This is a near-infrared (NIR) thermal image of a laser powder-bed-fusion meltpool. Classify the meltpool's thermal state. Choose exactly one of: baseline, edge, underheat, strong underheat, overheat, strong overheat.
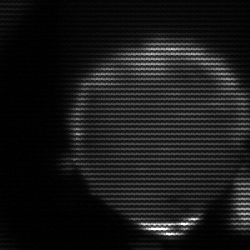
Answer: edge